Question: I am using SSIS 2012..
i want to execute a exe file with two variable parameters
Executable: C: emp\MyExe.exe
Parameter1: ---------- type is string
Parameter2: ---------- type is string
In dos it looks like this
This will executes fine.
Now I do not know what to place here when I want to use the Execute Process Task in SSIS.

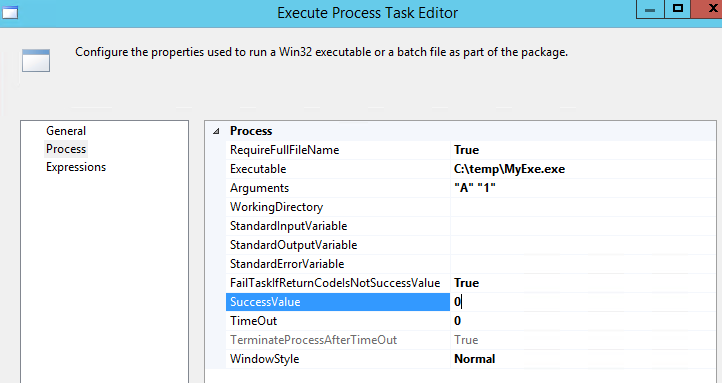
Answer: My mistake, I had a damn space after the MyExe.exe